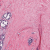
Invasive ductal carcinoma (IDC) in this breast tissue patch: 1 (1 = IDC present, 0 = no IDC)